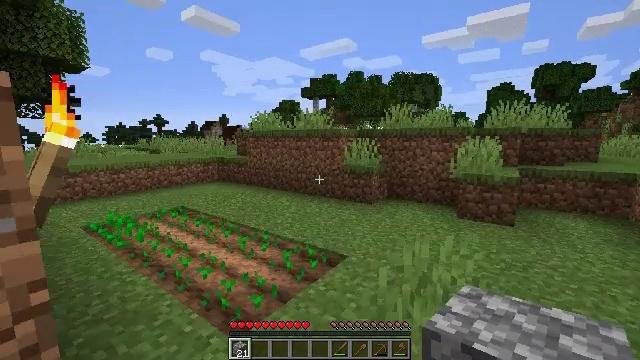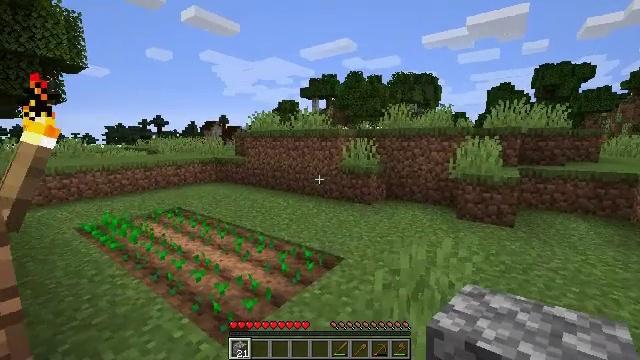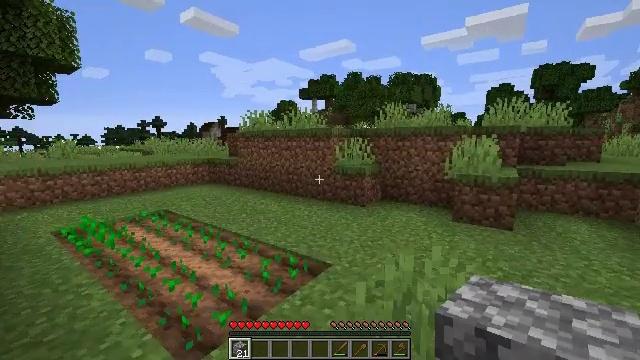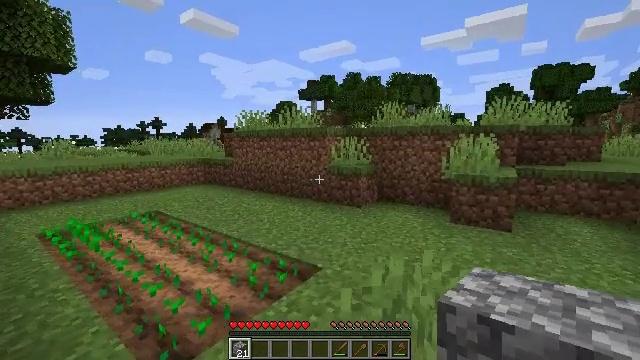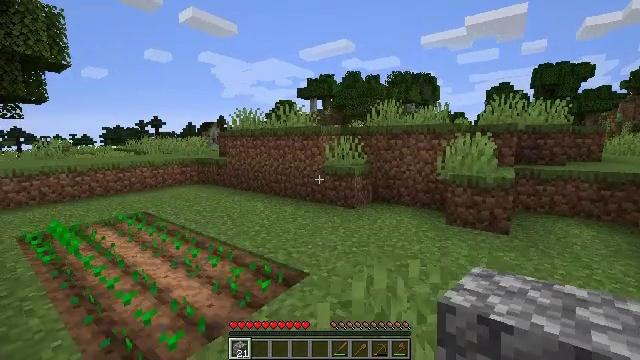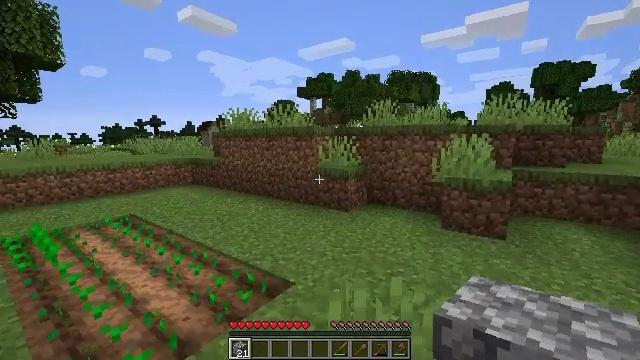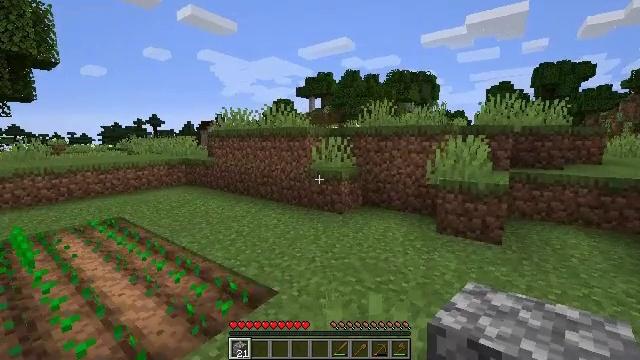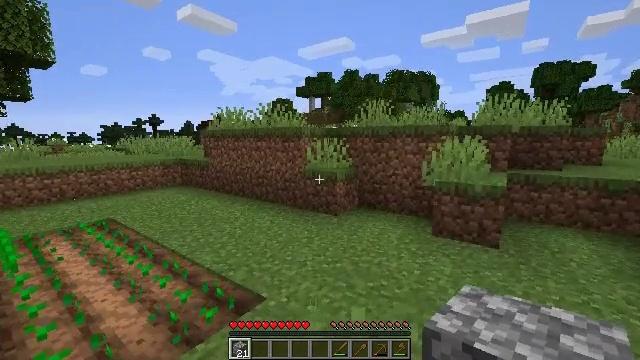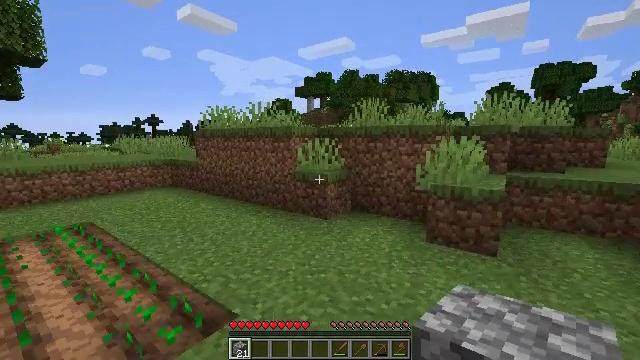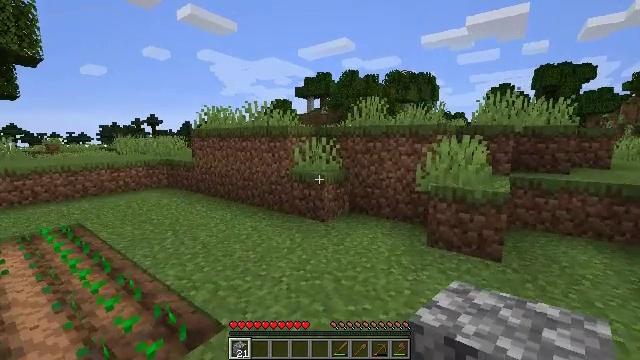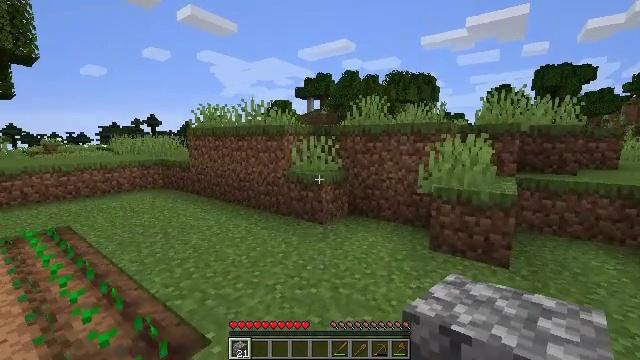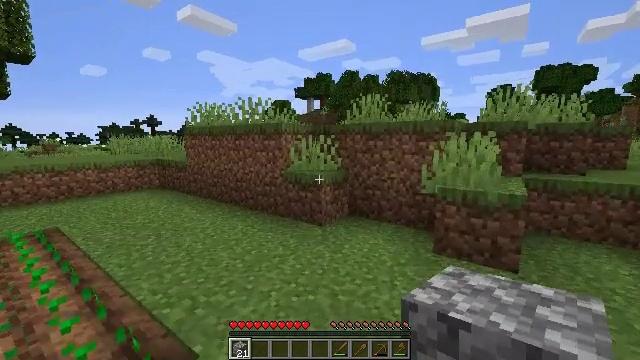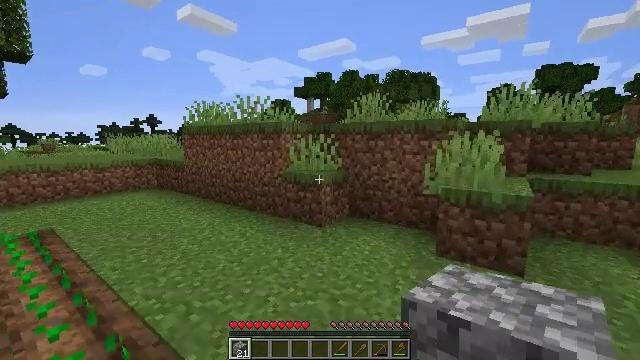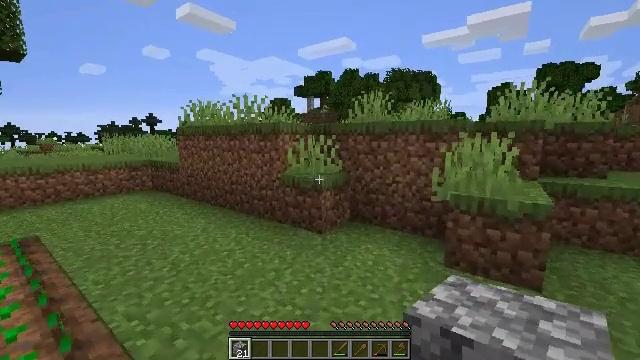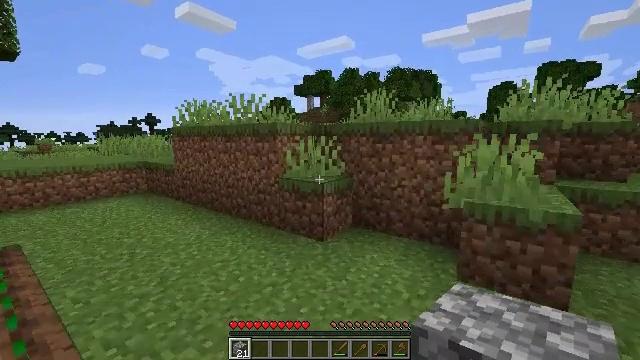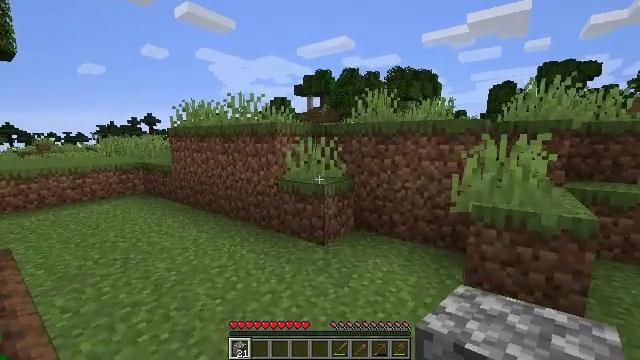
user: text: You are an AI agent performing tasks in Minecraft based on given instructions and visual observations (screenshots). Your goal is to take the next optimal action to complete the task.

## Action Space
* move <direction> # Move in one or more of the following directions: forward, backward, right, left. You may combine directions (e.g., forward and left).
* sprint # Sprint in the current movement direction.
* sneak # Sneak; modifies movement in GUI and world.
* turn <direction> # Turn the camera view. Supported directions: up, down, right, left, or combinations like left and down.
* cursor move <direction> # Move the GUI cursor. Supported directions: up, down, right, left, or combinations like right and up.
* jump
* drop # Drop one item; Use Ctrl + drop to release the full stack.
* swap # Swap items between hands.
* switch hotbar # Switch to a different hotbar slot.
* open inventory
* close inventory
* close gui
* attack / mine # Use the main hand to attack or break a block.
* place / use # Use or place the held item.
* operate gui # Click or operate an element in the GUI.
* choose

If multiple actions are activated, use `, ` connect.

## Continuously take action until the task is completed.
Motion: motion action
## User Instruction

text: Gather oak logs from trees.
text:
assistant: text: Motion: move forward and move right
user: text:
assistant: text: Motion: move forward and move right
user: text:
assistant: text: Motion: move forward and move right
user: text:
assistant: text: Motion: move forward and move right
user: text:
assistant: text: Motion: move forward and move right
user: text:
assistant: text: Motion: move forward and move right
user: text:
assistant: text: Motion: move forward and move right
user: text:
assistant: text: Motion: move forward
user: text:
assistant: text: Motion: move forward
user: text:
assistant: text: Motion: move forward
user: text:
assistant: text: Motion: move forward
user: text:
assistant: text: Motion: move forward
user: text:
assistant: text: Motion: move forward
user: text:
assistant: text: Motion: move forward
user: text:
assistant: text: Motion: move forward
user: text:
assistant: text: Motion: move forward
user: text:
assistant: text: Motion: move forward
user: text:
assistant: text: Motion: move forward
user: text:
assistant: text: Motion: move forward, turn left, switch to hotbar 5
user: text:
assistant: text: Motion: move forward, turn left and down, switch to hotbar 5
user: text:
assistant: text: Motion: move forward, turn left, switch to hotbar 5
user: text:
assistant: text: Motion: move forward, turn left, switch to hotbar 5
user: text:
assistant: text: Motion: move forward, turn left, switch to hotbar 5
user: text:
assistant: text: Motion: move forward, turn left
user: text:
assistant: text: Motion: move forward
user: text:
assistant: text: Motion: move forward
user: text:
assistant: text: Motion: move forward
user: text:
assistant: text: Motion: move forward
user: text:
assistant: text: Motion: move forward
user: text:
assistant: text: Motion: move forward